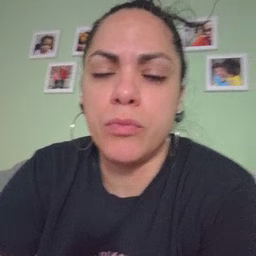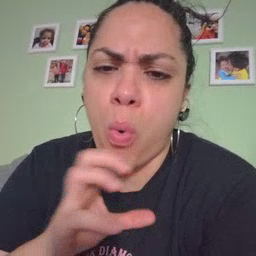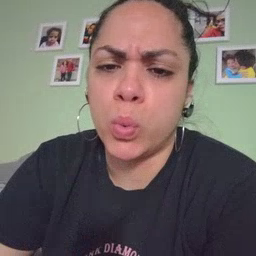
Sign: old